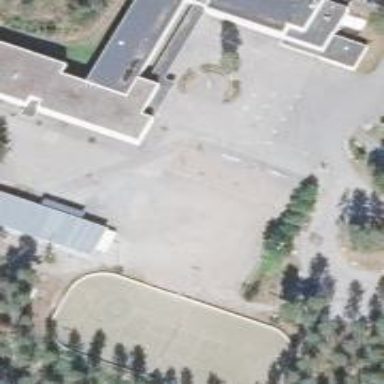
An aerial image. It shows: School.